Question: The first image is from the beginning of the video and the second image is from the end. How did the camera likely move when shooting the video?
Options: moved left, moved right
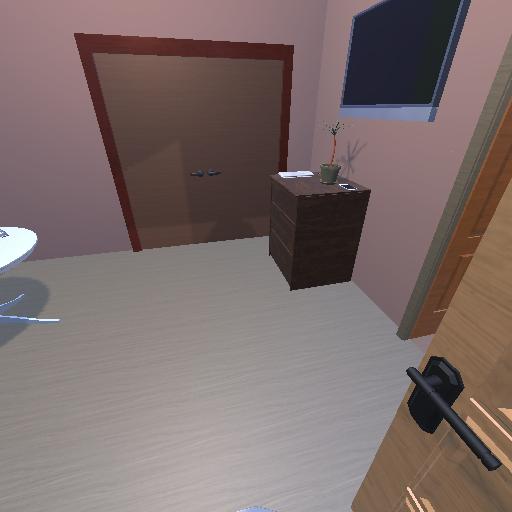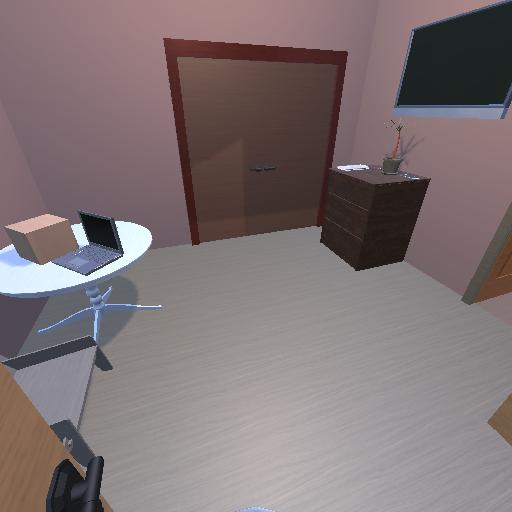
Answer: moved left